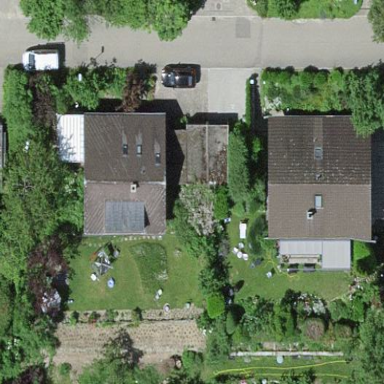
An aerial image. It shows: Residential building.